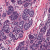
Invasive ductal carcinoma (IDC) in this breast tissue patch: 0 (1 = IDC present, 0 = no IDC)